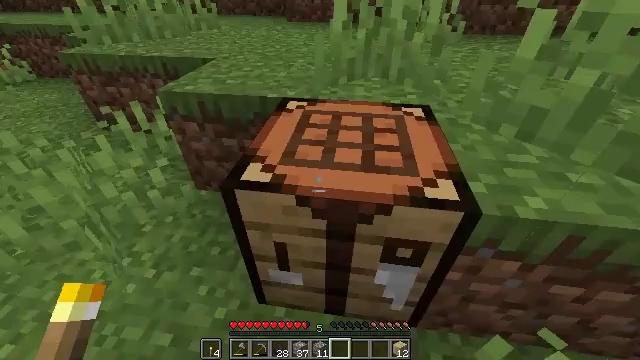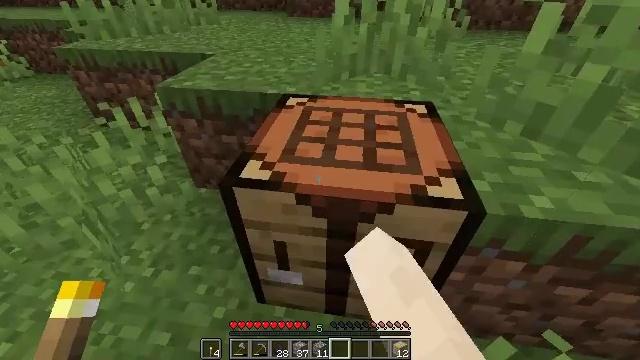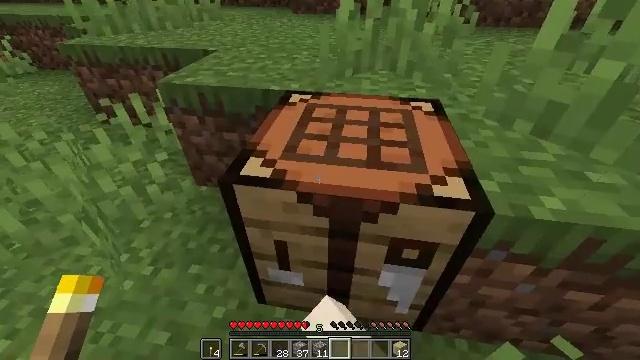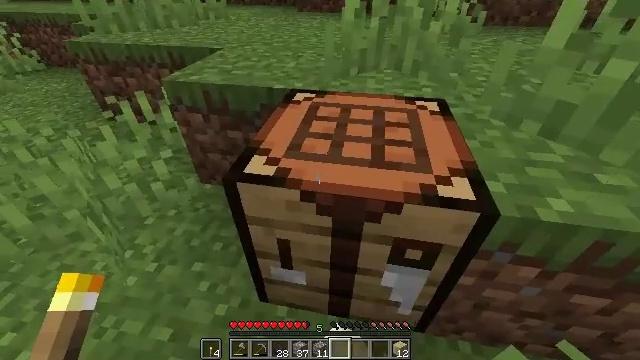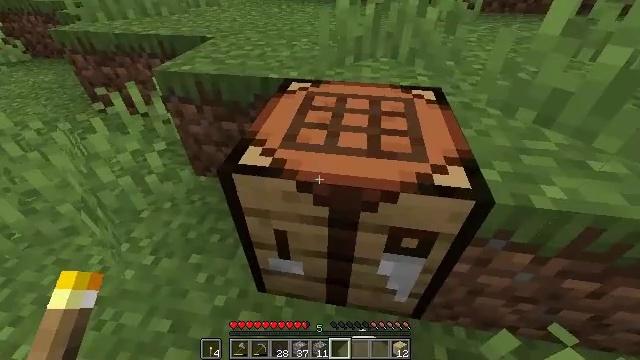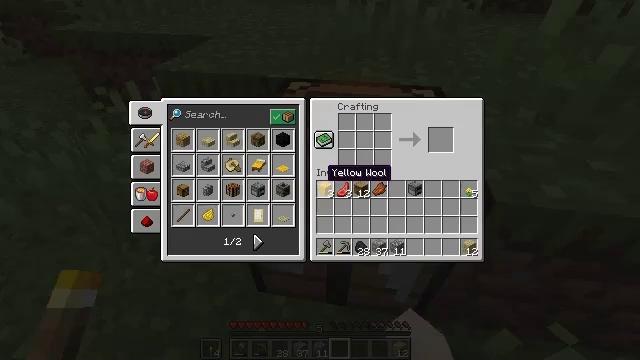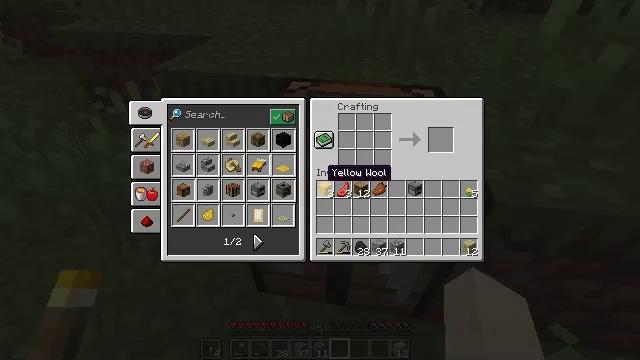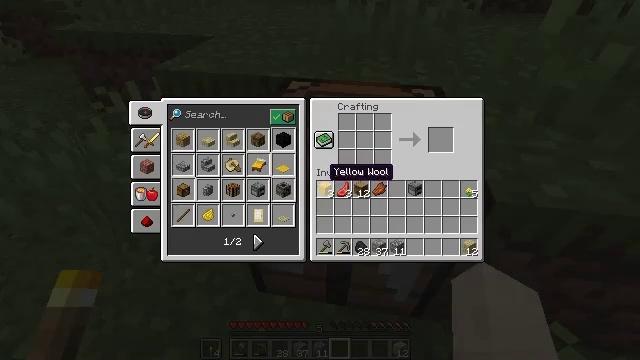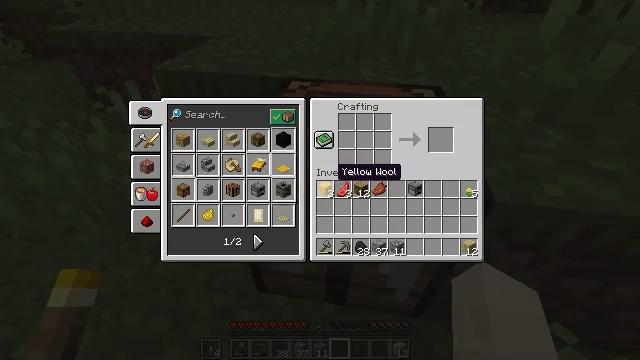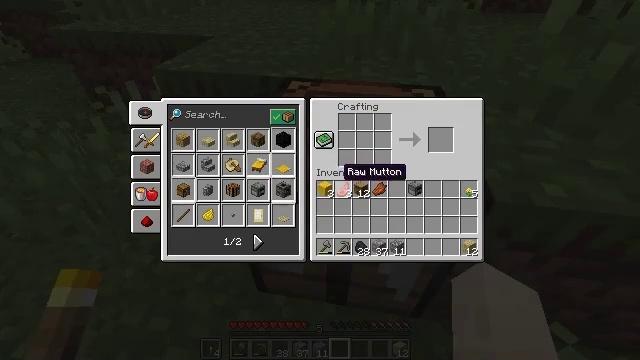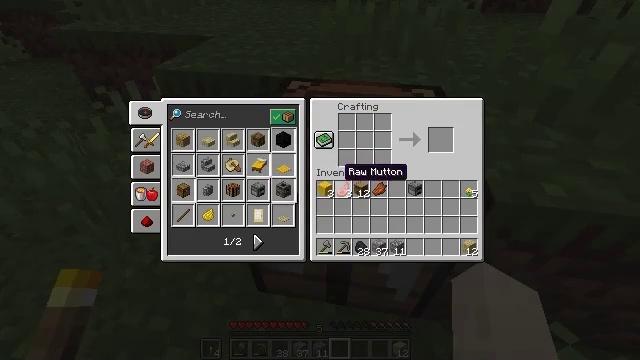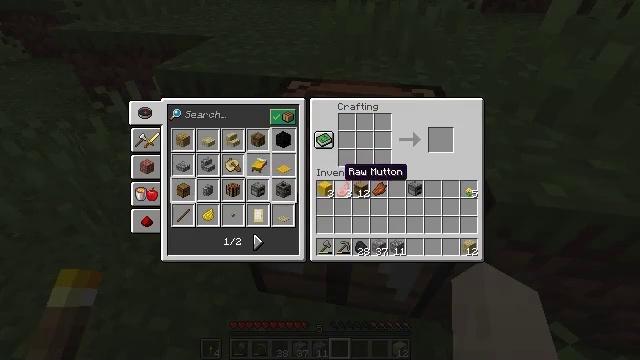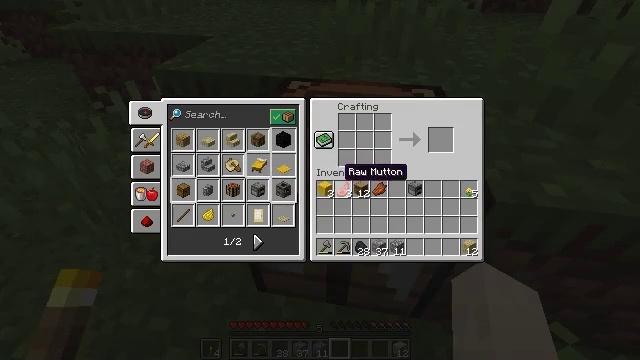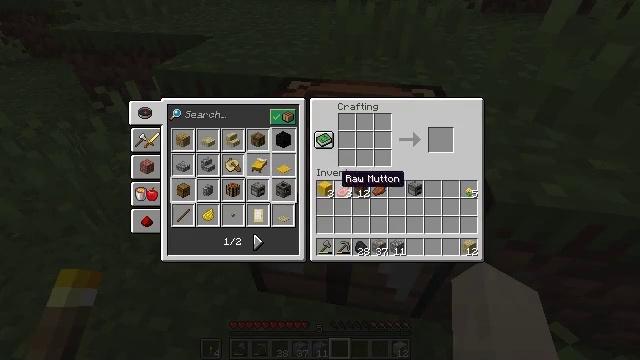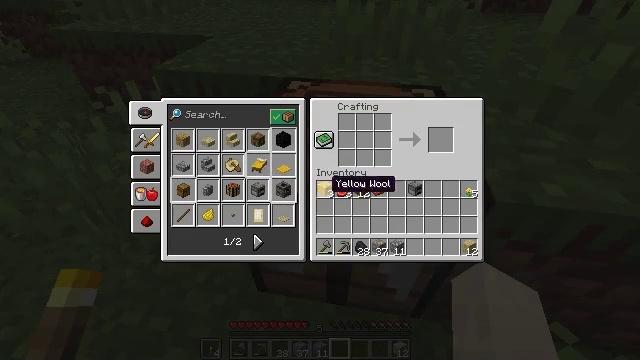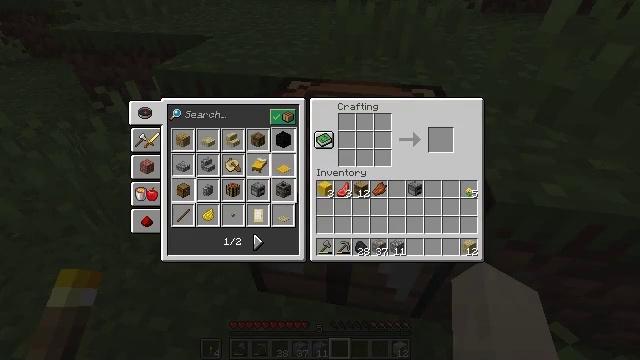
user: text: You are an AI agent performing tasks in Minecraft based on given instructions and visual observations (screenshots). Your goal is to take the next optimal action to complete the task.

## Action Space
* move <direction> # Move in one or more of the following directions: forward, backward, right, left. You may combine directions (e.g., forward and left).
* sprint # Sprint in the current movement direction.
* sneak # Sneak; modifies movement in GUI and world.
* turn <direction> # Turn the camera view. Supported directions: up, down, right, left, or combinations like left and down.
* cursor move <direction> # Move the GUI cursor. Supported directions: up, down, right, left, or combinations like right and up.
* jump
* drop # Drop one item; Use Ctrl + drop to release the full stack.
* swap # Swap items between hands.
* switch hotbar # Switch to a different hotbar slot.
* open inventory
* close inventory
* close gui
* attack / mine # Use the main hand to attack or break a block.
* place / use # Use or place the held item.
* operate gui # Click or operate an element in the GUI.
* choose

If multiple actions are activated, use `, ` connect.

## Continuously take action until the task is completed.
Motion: motion action
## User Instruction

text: Put yellow wool and planks in the crafting table to make a yellow bed.
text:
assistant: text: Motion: use / place
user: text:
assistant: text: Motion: use / place
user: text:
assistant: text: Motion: turn left
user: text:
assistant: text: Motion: turn right and down
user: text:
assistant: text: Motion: open gui
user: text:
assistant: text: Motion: no_op
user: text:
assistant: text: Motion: no_op
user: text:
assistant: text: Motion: cursor move right
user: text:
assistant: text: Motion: no_op
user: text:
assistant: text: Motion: no_op
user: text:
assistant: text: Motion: no_op
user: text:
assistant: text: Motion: no_op
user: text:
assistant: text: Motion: cursor move down
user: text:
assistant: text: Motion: cursor move left
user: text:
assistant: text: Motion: cursor move left
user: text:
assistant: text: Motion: cursor move left
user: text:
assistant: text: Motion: cursor move left
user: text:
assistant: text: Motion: no_op
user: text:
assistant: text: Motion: no_op
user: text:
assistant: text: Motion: no_op
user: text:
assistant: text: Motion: no_op
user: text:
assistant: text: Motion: no_op
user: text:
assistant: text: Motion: cursor move left
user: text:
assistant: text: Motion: no_op
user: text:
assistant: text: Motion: no_op
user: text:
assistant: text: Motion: no_op
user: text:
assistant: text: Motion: cursor move right and up
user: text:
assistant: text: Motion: cursor move right and up
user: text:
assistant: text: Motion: no_op
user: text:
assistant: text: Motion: no_op